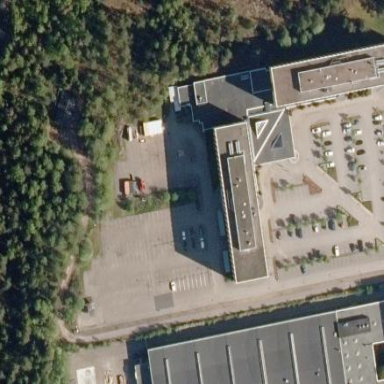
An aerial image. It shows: Office building.